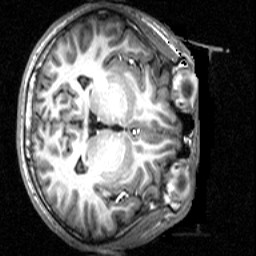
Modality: T1w
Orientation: axial
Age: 19
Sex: male